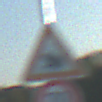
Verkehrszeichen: AmphibienwanderungRechts
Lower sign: Geschwindigkeit70
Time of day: MorningAfternoon
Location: Outdoor (Nature)
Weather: Clear
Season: NotSpecified
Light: Natural